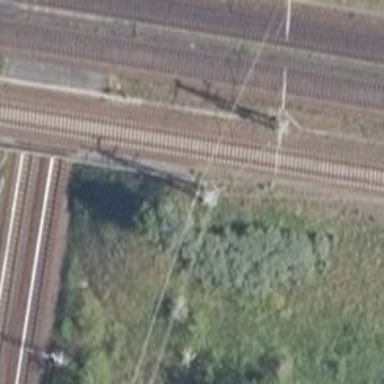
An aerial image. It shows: Bridge with electrified railway tracks featuring contact line.